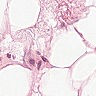
Metastatic tissue present: no